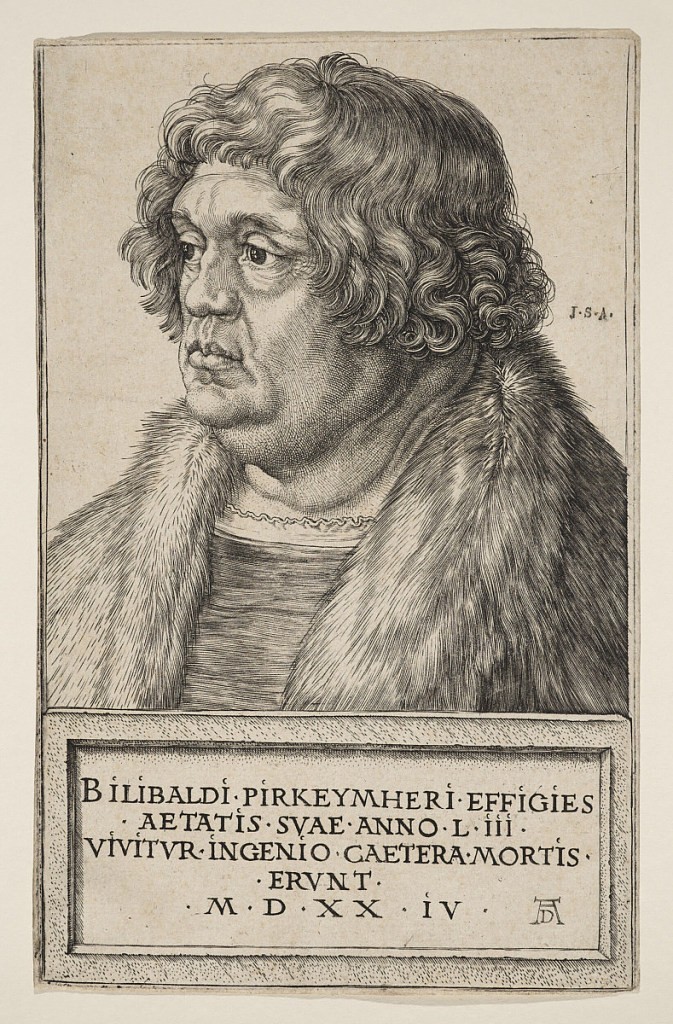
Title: Portrait of Wilibald Pirkheimer
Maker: Albrecht Dürer, German, 1471–1528
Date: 1524
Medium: Engraving on laid paper
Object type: Print
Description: A bust portrait of a man, with wavy hair, seen in three-quarter view facing left. Inscribed in plate under portrait.